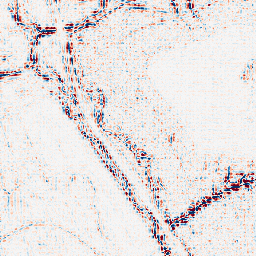
Category: wavelet
Decomposition family: wavelet_biorthogonal
Decomposition parameters: wavelet: bior2.4
level: 2
Upsampling method: sinc_hamming
Upsampling parameters: scale: 4
kernel_size: 4
Upsampling scale: 4